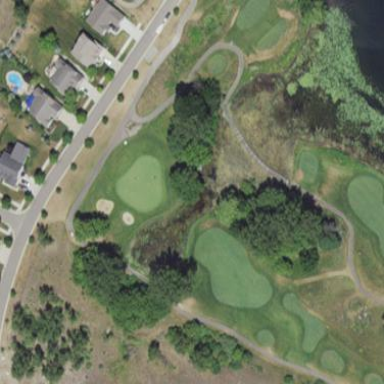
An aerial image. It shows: Rough area on grassy golf course.